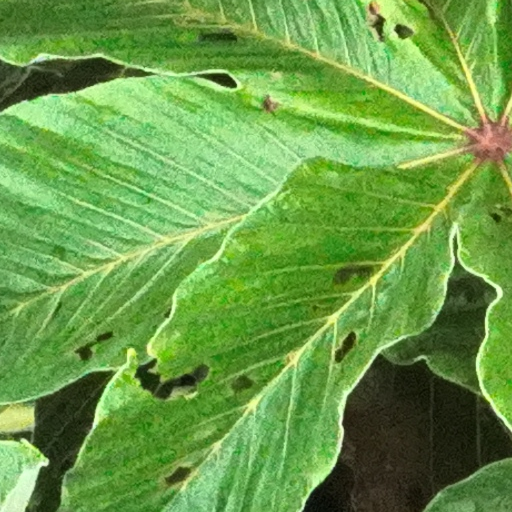
Species: Cecropia insignis
GBIF accepted scientific name: Cecropia insignis
Crown area (m\u00b2): 119.731